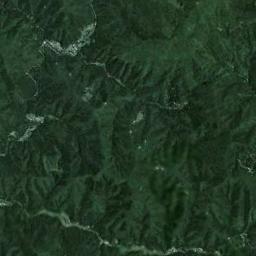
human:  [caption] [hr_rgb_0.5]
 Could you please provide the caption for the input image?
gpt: The mountain is covered with brown mud .

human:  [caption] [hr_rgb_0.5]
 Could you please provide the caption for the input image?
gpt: The mountain is full of green plants with lines of bare land .

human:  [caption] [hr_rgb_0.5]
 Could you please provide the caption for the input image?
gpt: The mountain is covered with grass .

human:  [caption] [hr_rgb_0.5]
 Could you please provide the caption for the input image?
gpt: The folded mountain consists of a number of ridges and valleys and is covered with dense vegetation .

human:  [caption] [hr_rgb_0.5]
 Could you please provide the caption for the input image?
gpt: There are many ravines on the green mountain .